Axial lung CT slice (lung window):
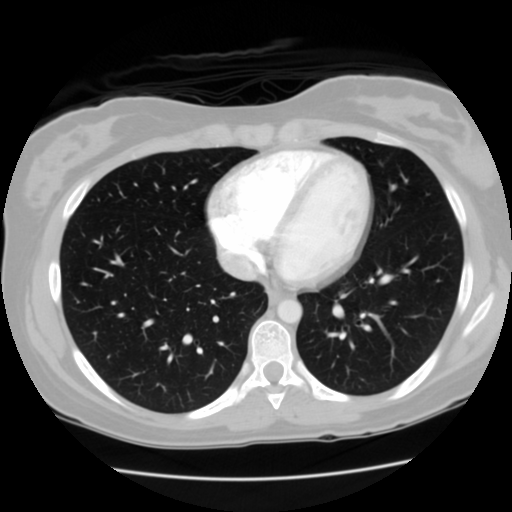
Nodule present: no